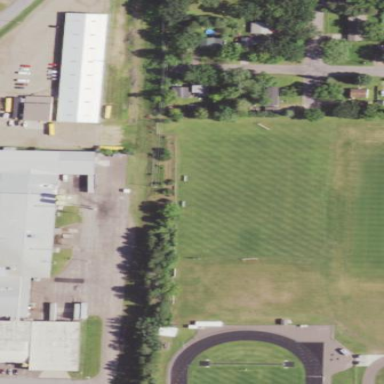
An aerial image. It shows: Soccer pitch for leisureland activities.